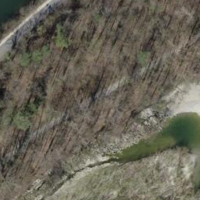
EUNIS habitat code: 41
Species observed at this site:
Pyrochroa coccinea